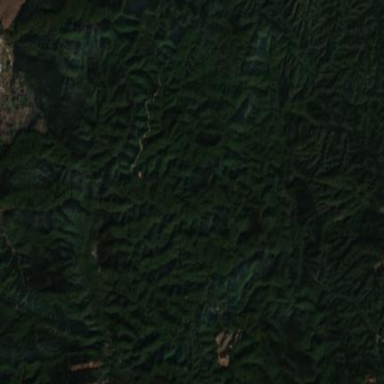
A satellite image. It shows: Beautiful woodland area.